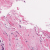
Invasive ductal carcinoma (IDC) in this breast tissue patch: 0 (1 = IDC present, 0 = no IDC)